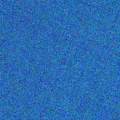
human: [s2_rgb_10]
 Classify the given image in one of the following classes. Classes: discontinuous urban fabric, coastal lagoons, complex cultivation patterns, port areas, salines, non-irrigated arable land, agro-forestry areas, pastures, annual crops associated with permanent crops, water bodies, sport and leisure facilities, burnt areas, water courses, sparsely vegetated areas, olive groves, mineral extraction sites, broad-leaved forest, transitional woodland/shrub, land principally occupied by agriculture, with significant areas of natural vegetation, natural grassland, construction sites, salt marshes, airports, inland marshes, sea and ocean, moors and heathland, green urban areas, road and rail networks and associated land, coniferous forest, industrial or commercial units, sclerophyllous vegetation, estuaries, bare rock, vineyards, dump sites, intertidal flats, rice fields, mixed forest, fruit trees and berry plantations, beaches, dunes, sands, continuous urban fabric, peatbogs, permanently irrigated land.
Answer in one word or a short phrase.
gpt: sea and ocean